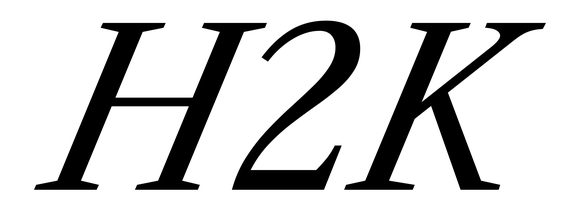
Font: LibreCaslonText-Italic_Italic